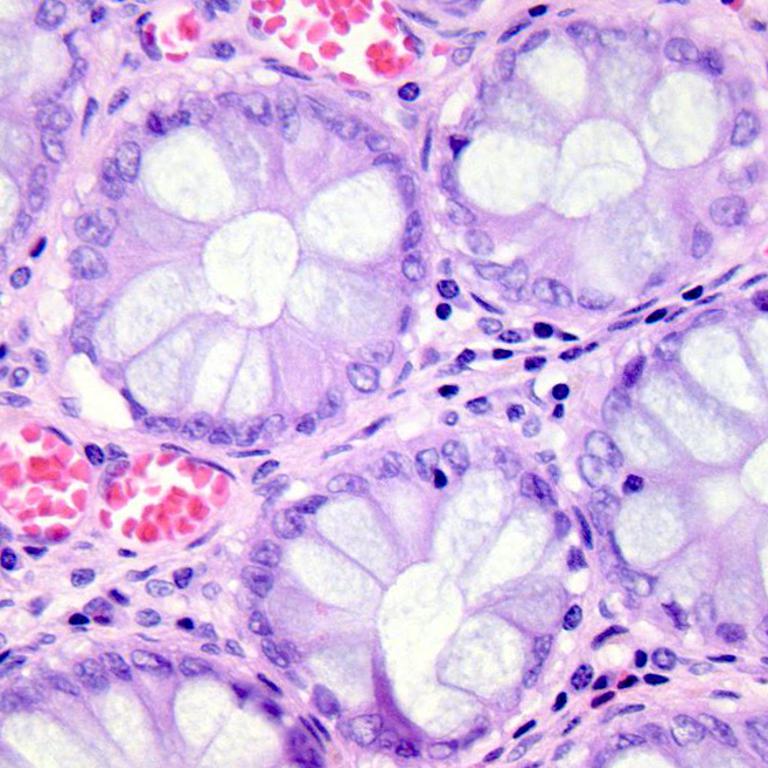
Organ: colon
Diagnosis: benign